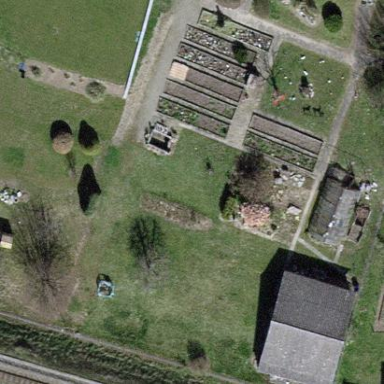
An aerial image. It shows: Area designated for allotments.